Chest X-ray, PA view. Patient: 56 years old, sex M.
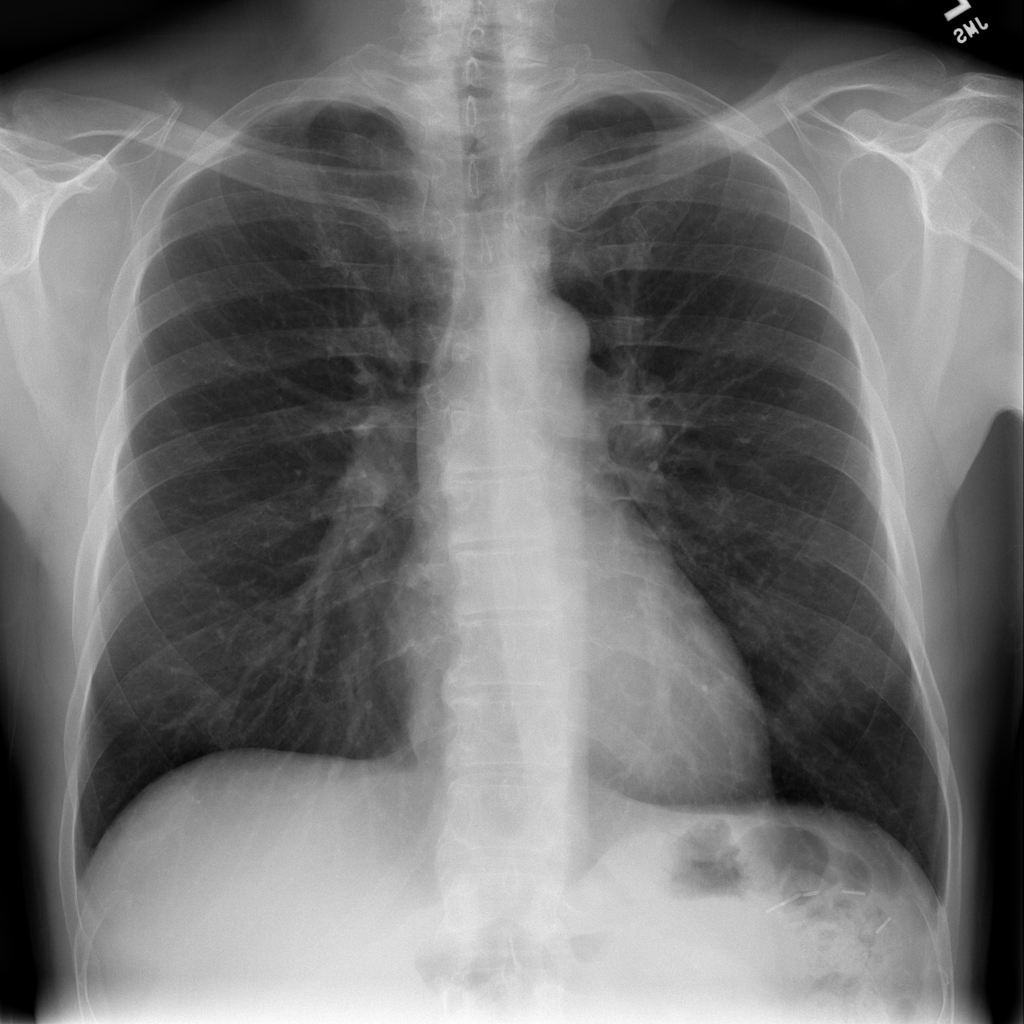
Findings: No Finding